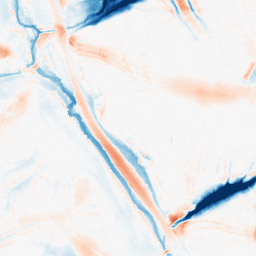
Category: morphological
Decomposition family: morphological
Decomposition parameters: operation: average
size: 20
Upsampling method: bspline
Upsampling parameters: scale: 4
Upsampling scale: 4